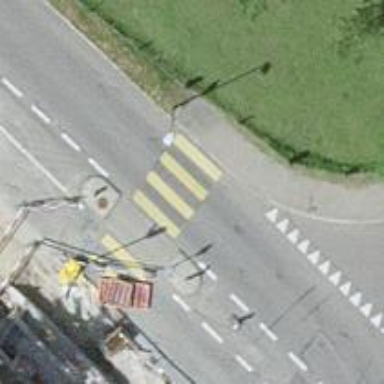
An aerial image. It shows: Secondary road with asphalt surface.